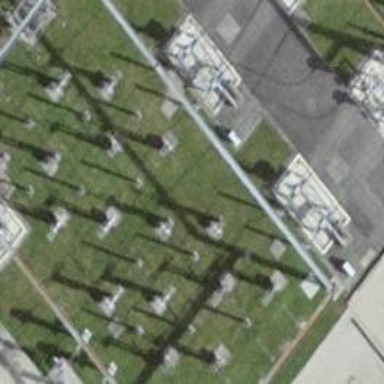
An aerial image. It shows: Power line carrying busbar.